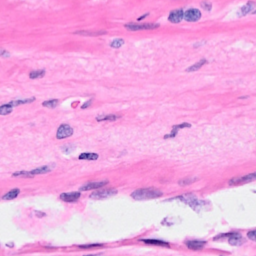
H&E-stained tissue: Breast